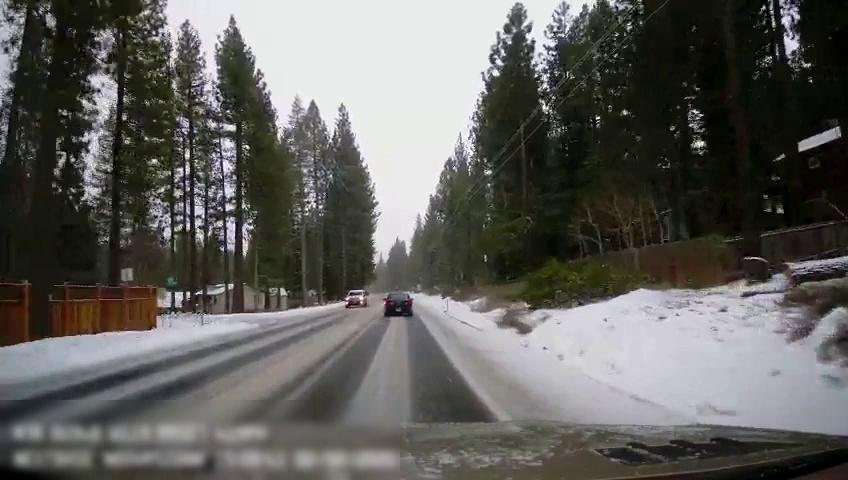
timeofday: Day
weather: Snowy
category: Drivable Space
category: Vehicles | SUV
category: Vehicles | Car
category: Lanes | Current Lane
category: Traffic | Signs